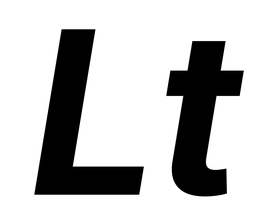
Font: Inter-Italic_Bold_Italic